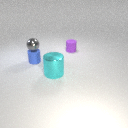
small gray metal sphere above small blue rubber cylinder